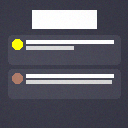
Screen state: on